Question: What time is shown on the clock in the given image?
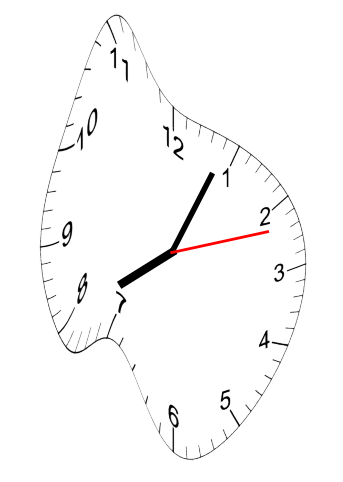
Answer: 08:04:12